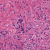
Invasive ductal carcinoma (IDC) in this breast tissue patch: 1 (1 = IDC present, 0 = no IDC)